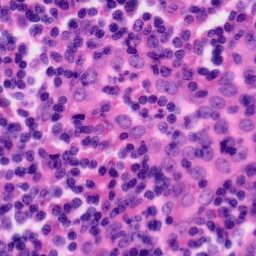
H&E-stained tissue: Tonsil